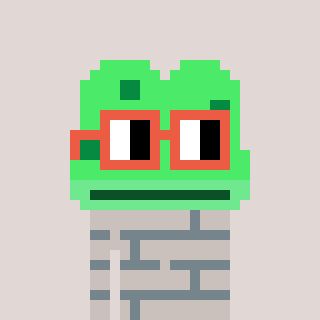
a pixel art character with square orange glasses, a frog-shaped head and a foggrey-colored body on a warm background